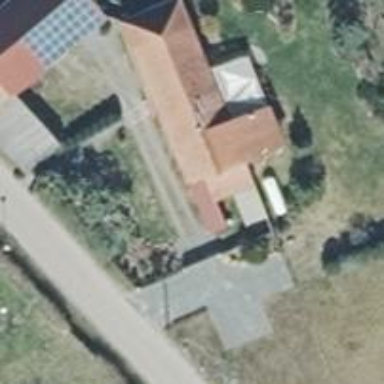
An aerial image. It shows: Simple house.